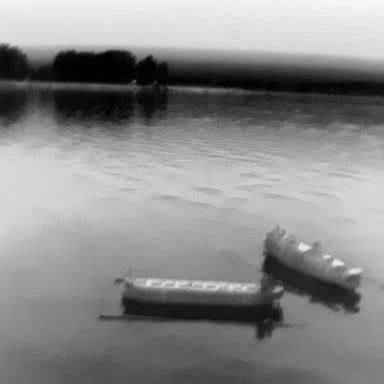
There are two objects shown in the infrared image, including a liner, and a container_ship.